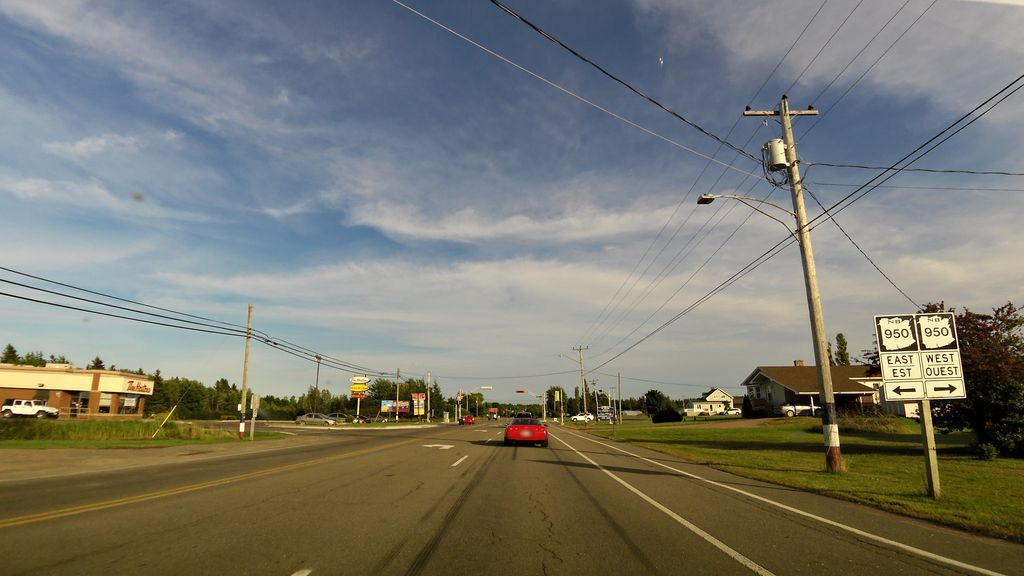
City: charlottetown